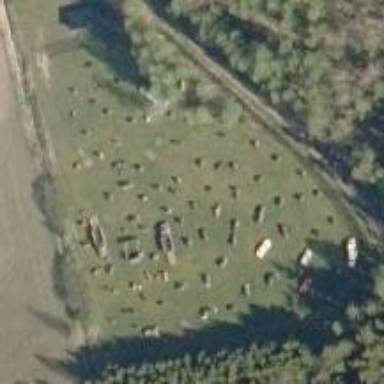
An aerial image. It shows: Grass pitch used for paintball leisure sport.